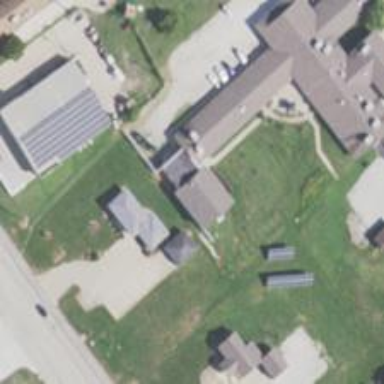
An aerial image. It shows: Veterinary facility.